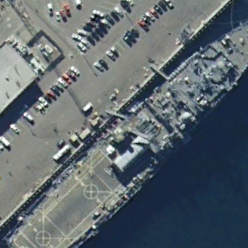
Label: combat